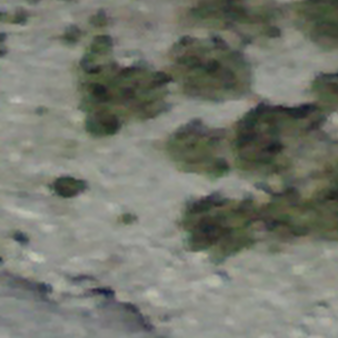
Label: other